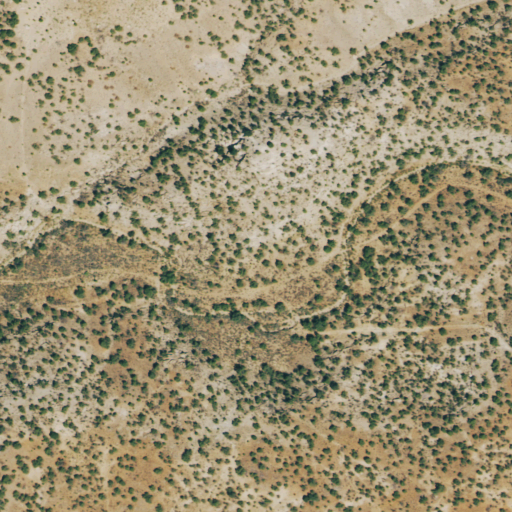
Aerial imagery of depression(s) in Colorado named McLean Basin containing shrub and evergreen forest